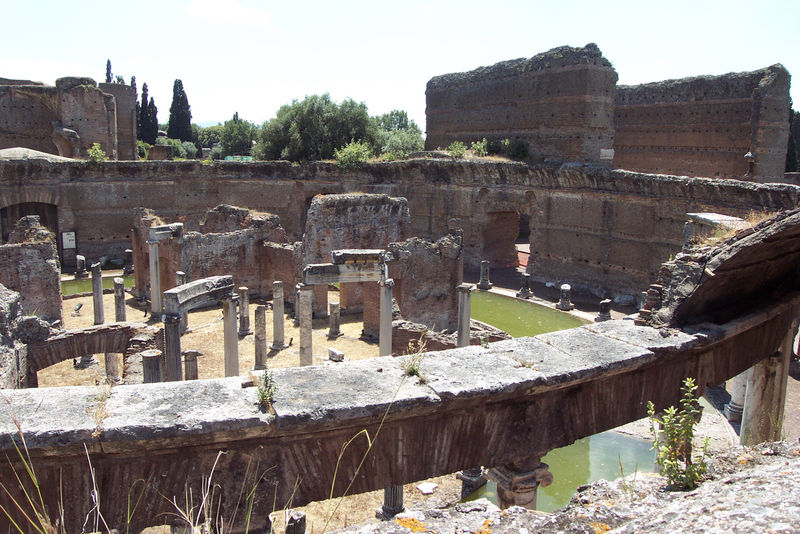
Titel: VIlla Hadriana
Standort: Tivoli (EU - I - Latium)
Schlagwörter: baum, himmel, schatten, wasser, bäume, licht, säulen, gras, architektur, stein, gräser, busch, büsche, sonne, rund, zypressen, bogen, italien, süden, mauer, farbe, tor, arena, foto, fotografie, ruine, antike, torbogen, ruinen, kapitell, ausstellung, voluten, mauern, griechenland, zerstört, tempel, dorisch, kraut, kreisförmig, römisch, forum, forum romanum, bewuchs, archäologie, ausgrabung, mediteran, gebäudereste, badehaus, freilichtmuseum